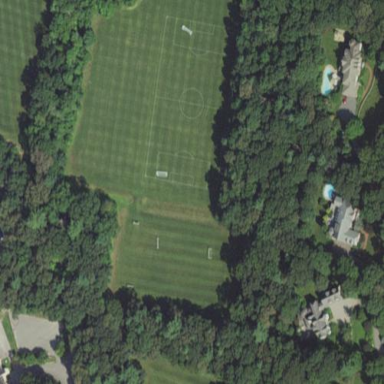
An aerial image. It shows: Soccer pitch for outdoor sports and leisure activities.